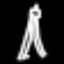
Label: The Eiffel Tower